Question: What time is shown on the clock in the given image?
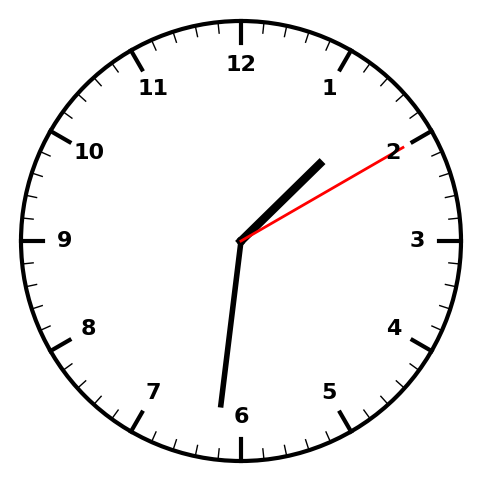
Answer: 01:31:10